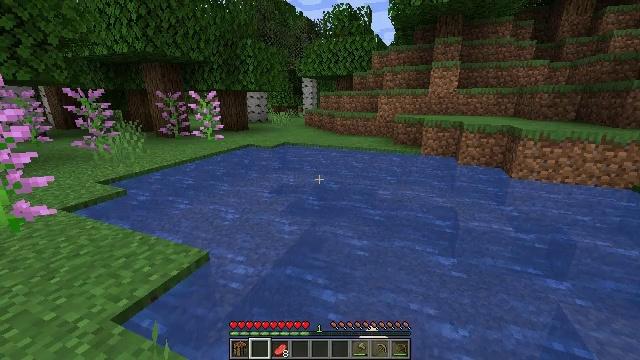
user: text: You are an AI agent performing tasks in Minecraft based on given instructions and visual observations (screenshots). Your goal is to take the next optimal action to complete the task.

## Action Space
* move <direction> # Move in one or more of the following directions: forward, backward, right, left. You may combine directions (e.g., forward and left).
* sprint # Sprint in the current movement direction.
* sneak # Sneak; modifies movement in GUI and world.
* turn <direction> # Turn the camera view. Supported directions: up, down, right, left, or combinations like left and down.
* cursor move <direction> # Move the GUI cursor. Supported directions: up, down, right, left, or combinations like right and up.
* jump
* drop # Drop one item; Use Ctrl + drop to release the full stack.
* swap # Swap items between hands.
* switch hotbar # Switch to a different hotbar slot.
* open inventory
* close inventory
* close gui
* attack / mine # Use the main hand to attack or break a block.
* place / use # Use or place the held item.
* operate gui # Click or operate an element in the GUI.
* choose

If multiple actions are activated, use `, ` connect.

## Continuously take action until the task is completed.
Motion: motion action
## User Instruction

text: Drop leather.
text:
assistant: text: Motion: no_op